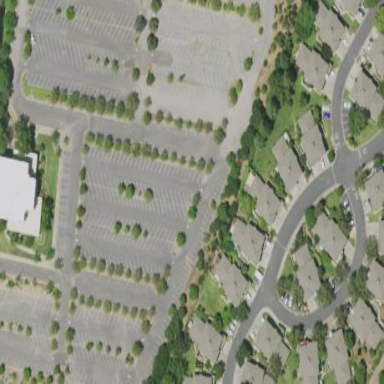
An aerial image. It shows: Parking area with surface.